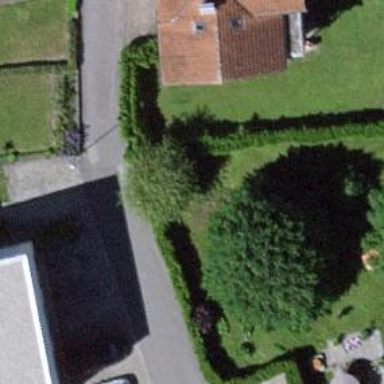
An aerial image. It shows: Hedge acting as barrier.